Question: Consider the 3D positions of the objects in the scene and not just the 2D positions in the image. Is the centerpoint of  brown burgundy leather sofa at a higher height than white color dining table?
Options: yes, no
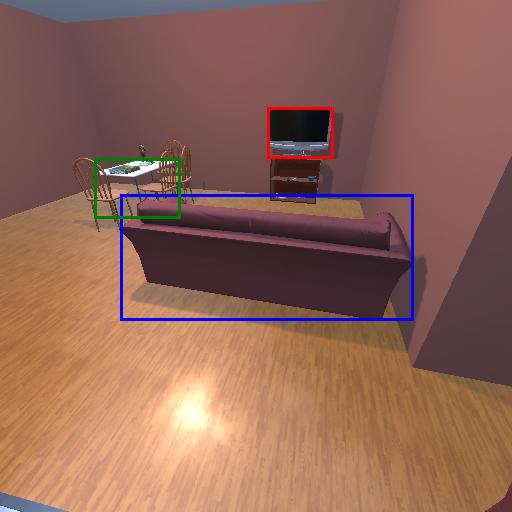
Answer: yes